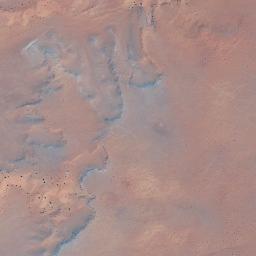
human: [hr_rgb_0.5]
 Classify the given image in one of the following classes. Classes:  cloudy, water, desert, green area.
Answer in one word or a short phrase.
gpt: desert